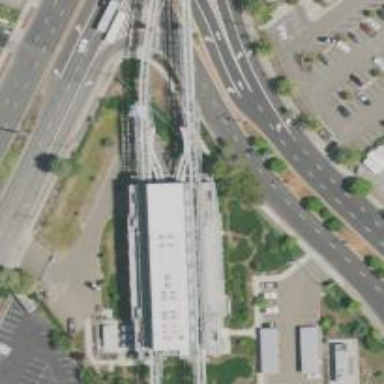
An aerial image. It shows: Monorail bridge leading to railway yard.